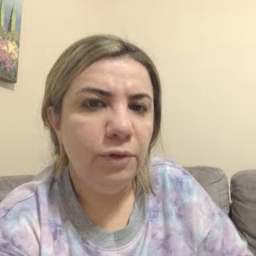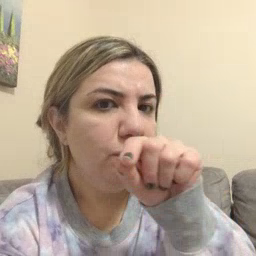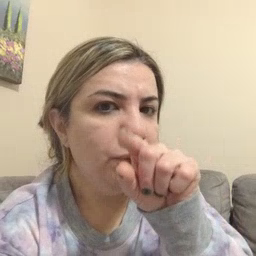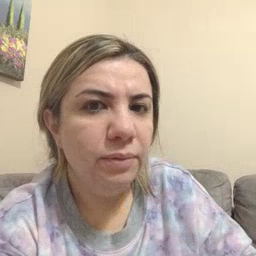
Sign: bird